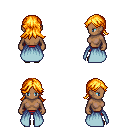
a pixel art fantasy rpg character, female body template, human, dark skin, overskirt, red pants, light blonde loose hair, brown slippers, four views (front, back, left, right), 2x2 character sprite sheet, small pixel art, hard edges, no anti-aliasing